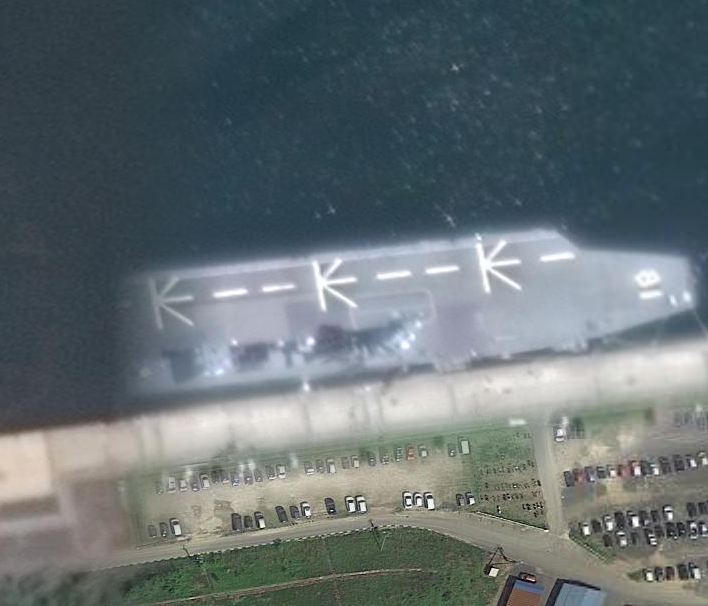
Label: assault